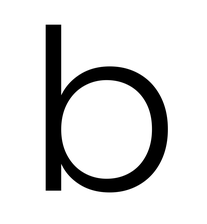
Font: Poppins-Light